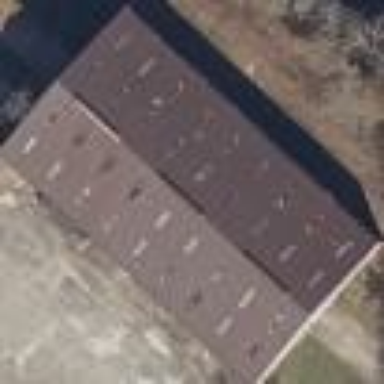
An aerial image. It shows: Warehouse.